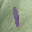
Label: 1